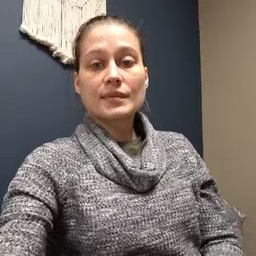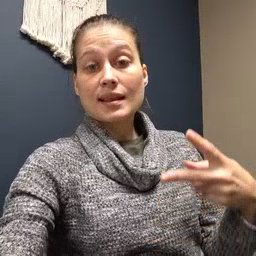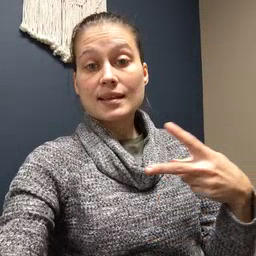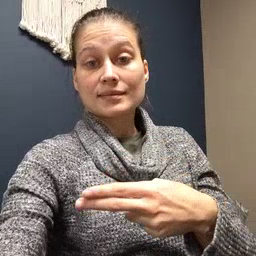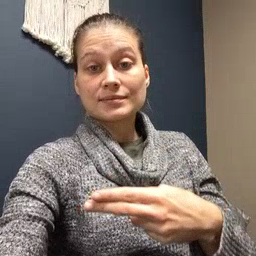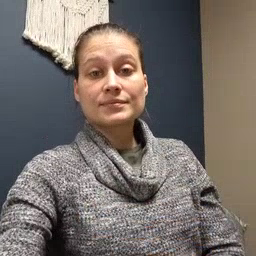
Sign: cut